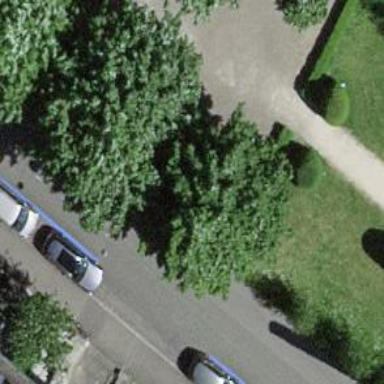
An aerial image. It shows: Deciduous broadleaved tree in park.